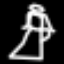
Label: angel